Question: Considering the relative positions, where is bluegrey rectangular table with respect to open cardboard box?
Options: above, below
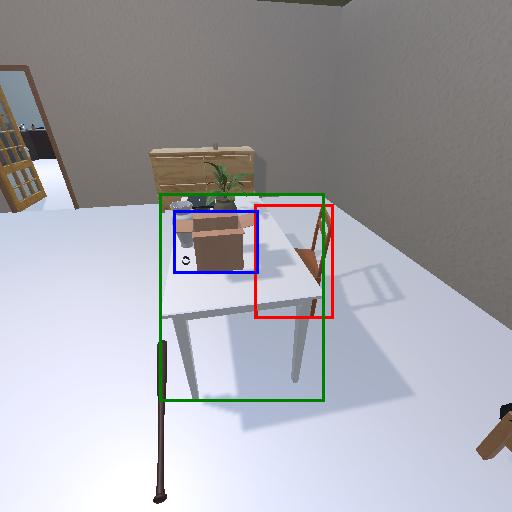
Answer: above